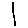
Label: line